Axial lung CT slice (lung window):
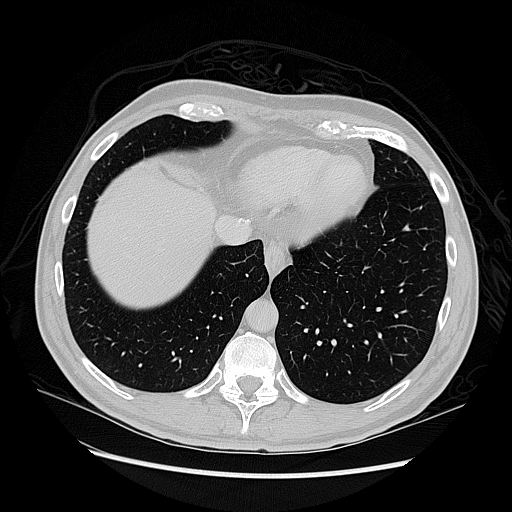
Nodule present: no